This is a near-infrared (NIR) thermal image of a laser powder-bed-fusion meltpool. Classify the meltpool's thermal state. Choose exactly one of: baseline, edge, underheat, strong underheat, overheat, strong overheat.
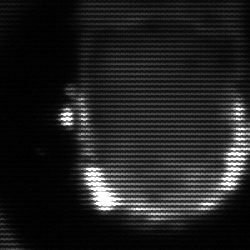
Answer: baseline